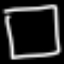
Label: square